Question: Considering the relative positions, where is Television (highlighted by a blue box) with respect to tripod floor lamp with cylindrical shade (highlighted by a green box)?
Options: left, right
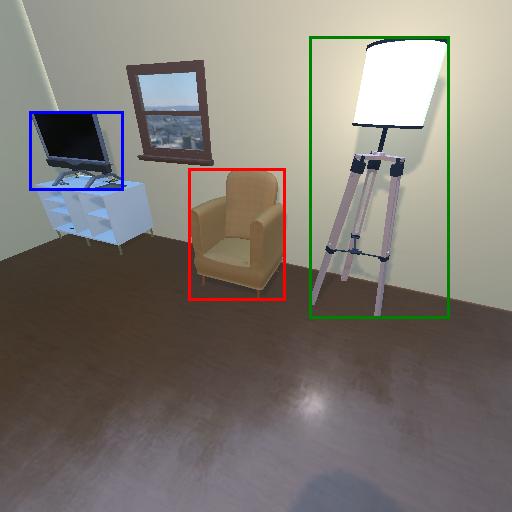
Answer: left